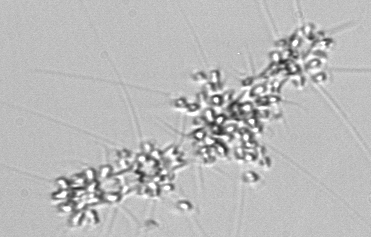
Label: Chaetoceros_didymus_TAG_external_flagellate